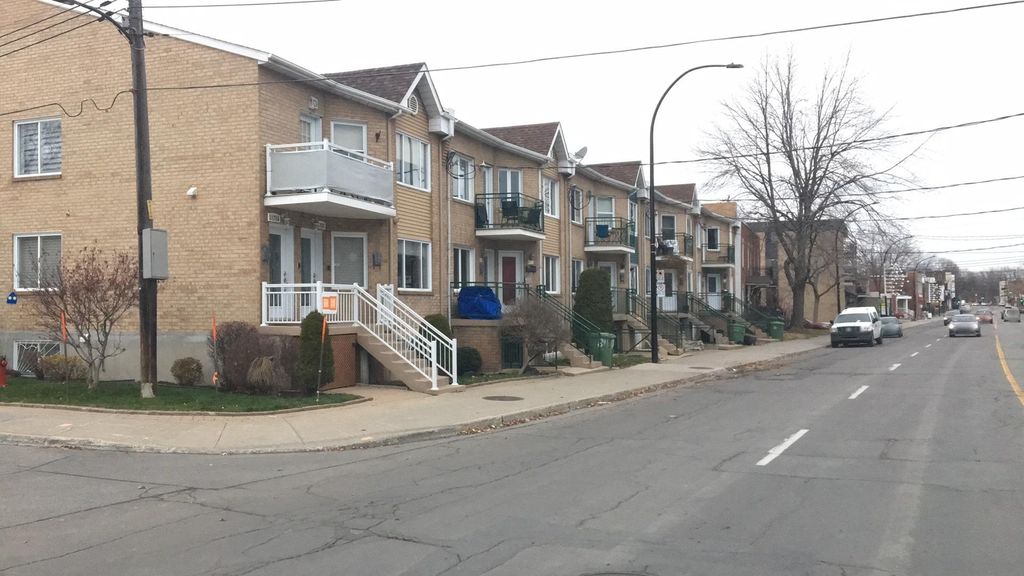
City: montreal